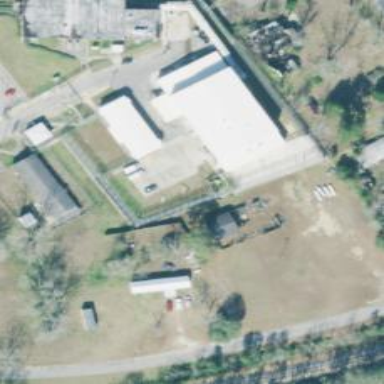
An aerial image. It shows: Prison.